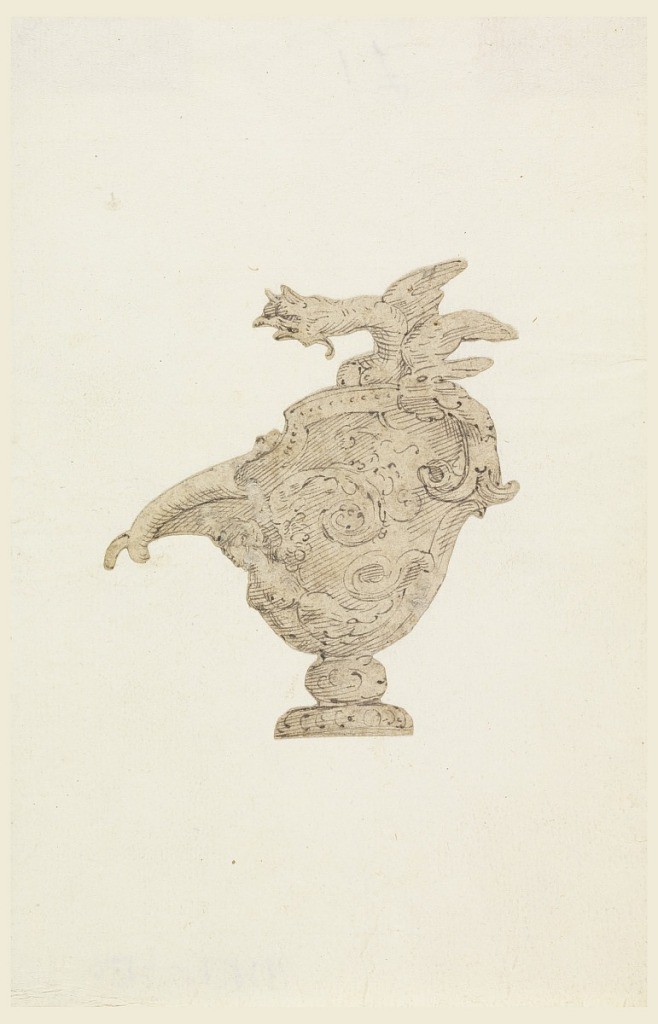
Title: Design for a Decorative Vase
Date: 1775–1800
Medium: Pen and ink on paper
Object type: Drawing
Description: A dragon serves as handle. The half-figure of a harpy and scrolls decorate body.